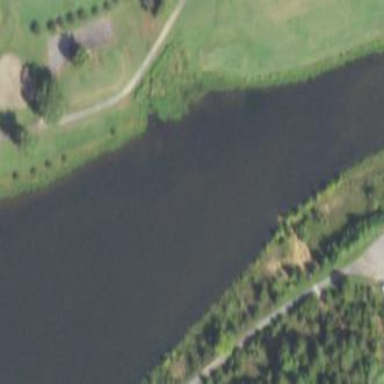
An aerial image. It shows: Scenic view of water hazard on golf course. The natural water feature adds beauty to the landscape.